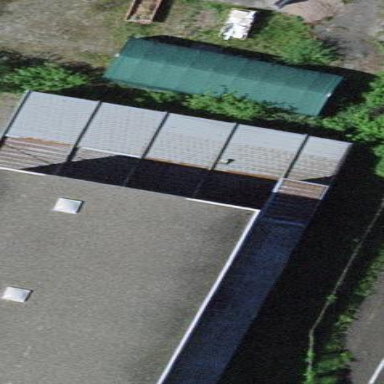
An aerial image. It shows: Building with flat roof.